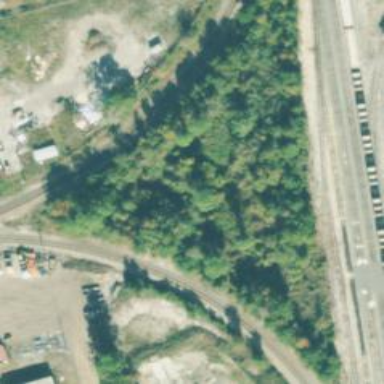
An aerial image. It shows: Junction on the railway.